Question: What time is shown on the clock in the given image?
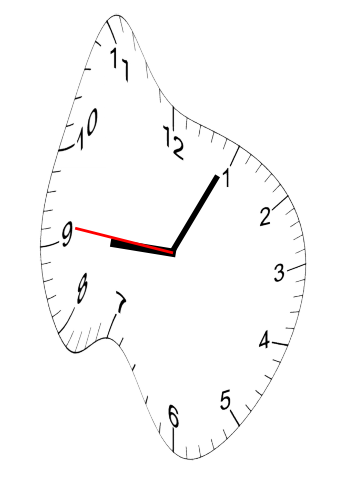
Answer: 09:04:46